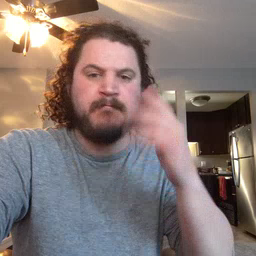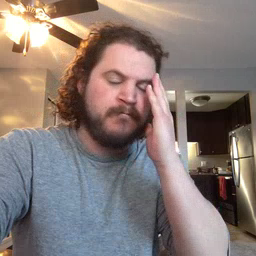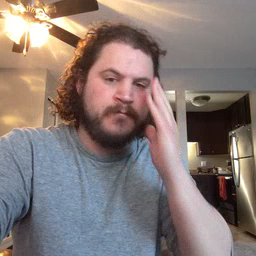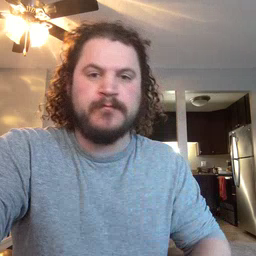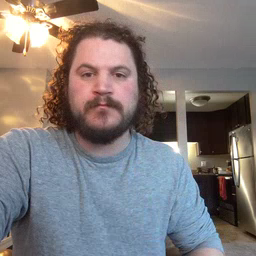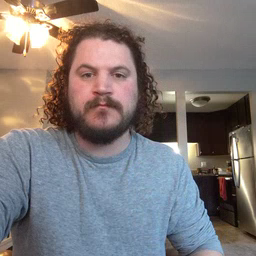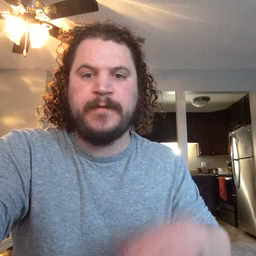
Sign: nap